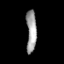
Tissue: prostate
Cell type: Myeloid cells
Senescence score: 0.7332
Nuclear area (px): 418
Mean DAPI intensity: 158.933